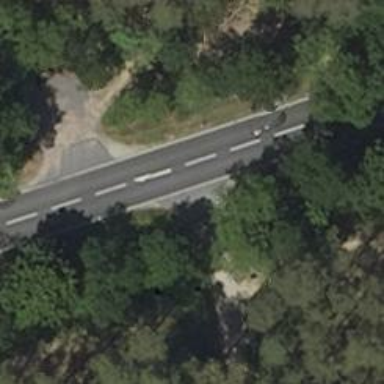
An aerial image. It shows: Asphalt road classified as primary highway.